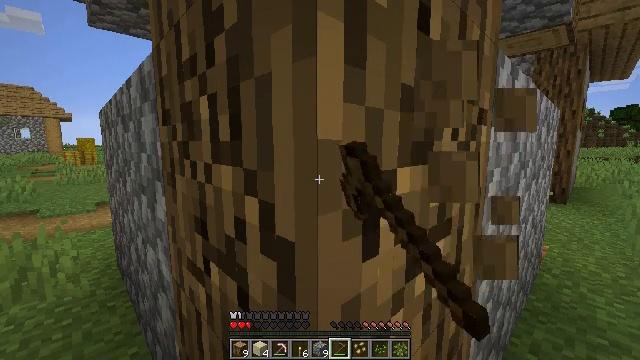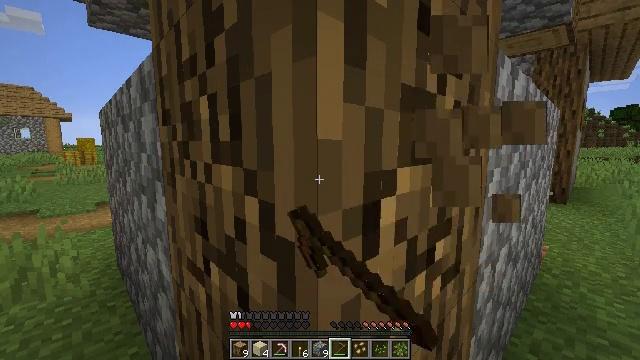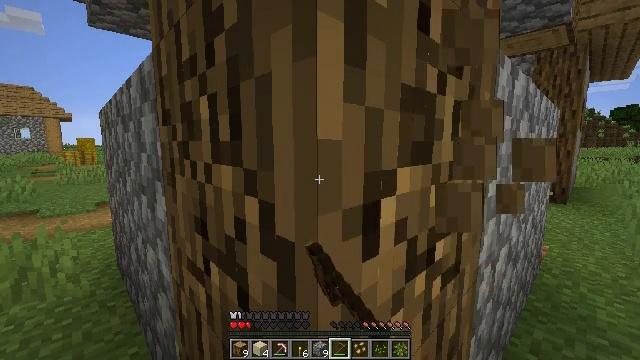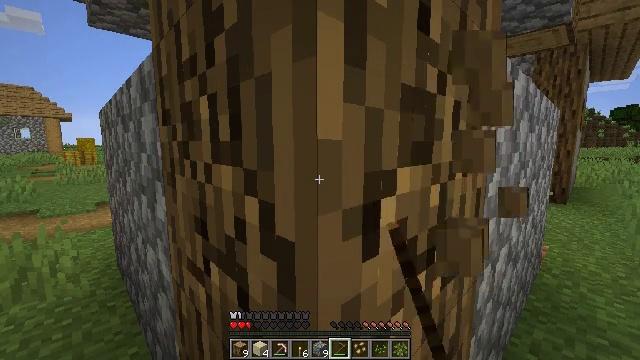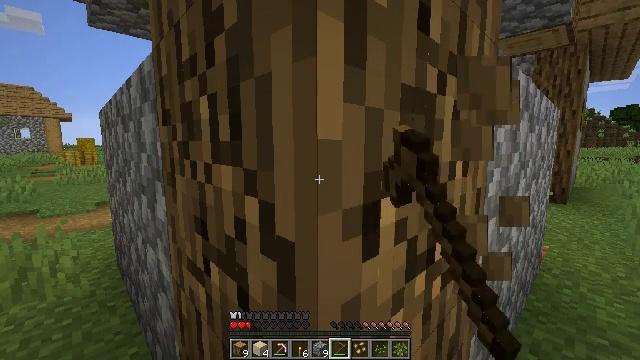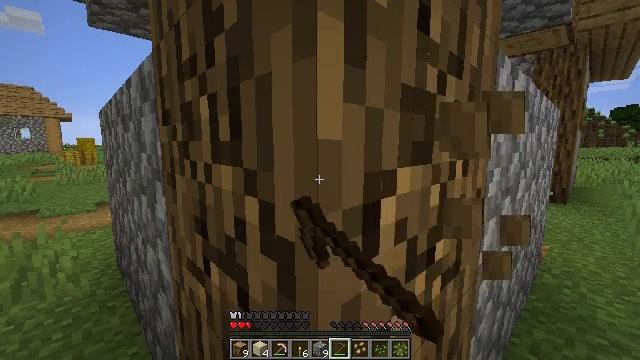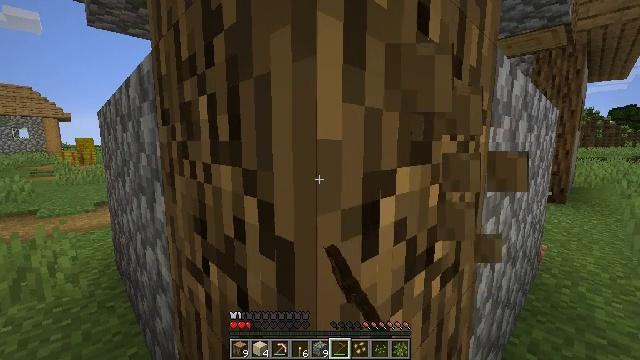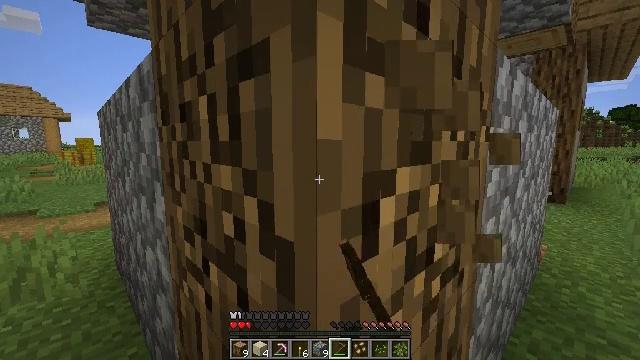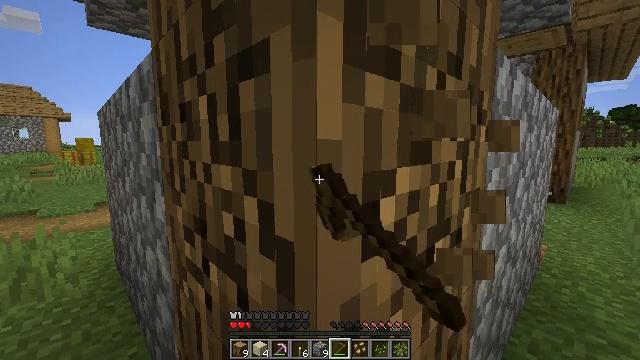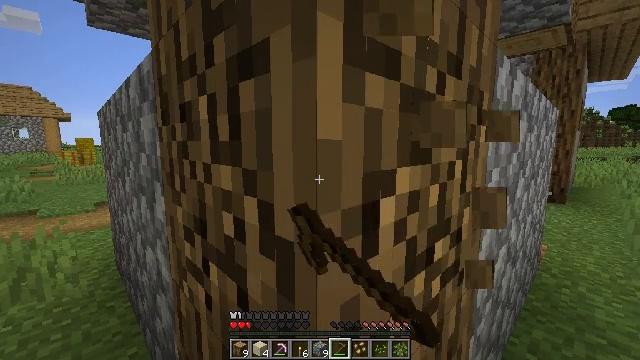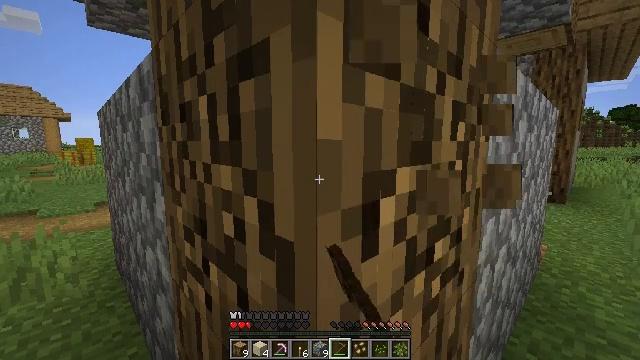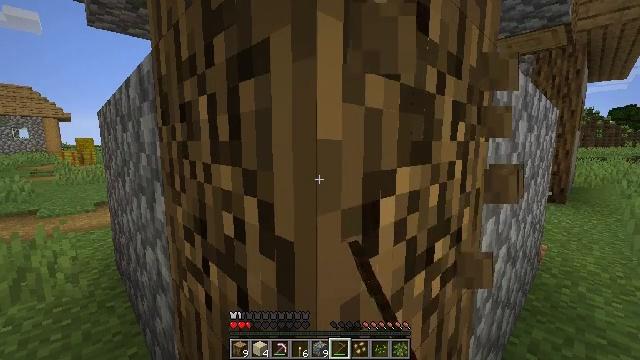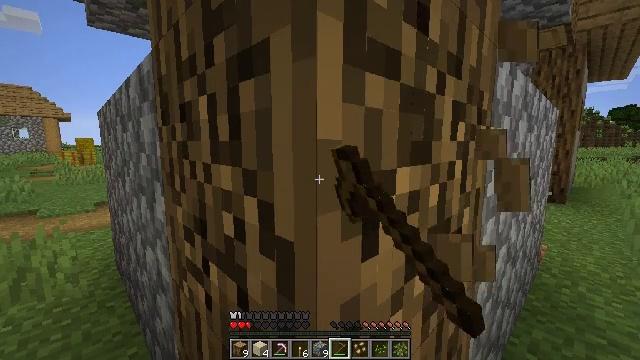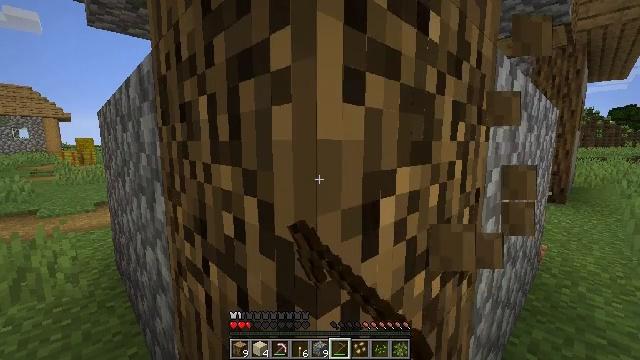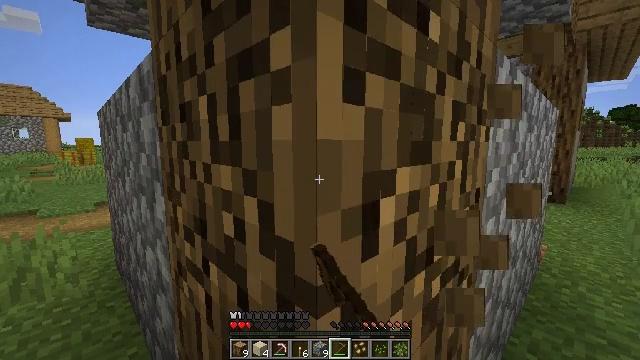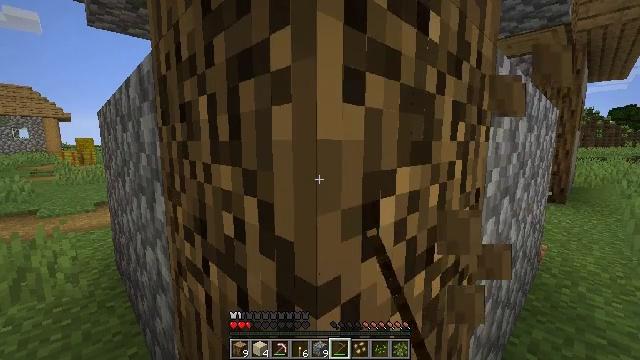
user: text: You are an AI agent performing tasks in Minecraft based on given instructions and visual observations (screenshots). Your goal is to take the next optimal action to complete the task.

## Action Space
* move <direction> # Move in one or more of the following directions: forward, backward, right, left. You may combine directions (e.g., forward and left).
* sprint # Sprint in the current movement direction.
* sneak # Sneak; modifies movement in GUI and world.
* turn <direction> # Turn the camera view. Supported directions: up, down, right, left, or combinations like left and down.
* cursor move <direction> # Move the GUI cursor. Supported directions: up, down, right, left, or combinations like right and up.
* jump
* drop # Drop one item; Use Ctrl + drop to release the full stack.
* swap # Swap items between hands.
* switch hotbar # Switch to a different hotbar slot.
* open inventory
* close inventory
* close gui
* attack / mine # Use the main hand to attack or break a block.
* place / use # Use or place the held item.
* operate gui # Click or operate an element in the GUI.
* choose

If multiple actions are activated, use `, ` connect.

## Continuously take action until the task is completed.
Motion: motion action
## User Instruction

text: Mine the oak log.
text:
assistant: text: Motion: attack / mine
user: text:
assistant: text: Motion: attack / mine
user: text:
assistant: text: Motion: attack / mine
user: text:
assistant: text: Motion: attack / mine
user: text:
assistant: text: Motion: attack / mine
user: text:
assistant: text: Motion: attack / mine
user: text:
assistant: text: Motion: attack / mine
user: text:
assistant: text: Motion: attack / mine
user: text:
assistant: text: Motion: attack / mine
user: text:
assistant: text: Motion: attack / mine
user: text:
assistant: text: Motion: attack / mine
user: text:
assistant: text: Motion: attack / mine
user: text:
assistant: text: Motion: attack / mine
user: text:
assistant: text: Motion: attack / mine
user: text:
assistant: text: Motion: attack / mine
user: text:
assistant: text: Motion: attack / mine
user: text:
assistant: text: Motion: attack / mine
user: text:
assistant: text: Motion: attack / mine
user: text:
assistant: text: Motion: attack / mine
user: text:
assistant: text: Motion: attack / mine
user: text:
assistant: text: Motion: attack / mine
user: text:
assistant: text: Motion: attack / mine
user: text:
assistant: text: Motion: attack / mine
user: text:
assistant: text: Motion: attack / mine
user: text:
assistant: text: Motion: attack / mine
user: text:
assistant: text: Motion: attack / mine
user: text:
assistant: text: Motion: attack / mine
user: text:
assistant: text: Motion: attack / mine
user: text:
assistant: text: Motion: attack / mine
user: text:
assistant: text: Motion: attack / mine